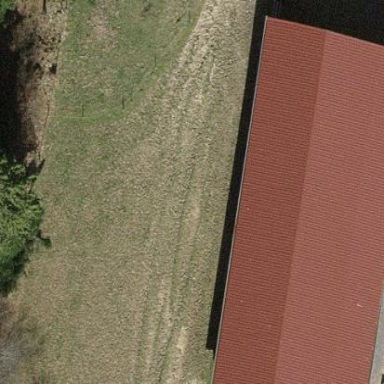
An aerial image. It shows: Hangar building.